Interaction volume radius: 5 \u00c5
Interaction volume height: 30 \u00c5
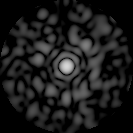
Disorder parameter: 0.8507